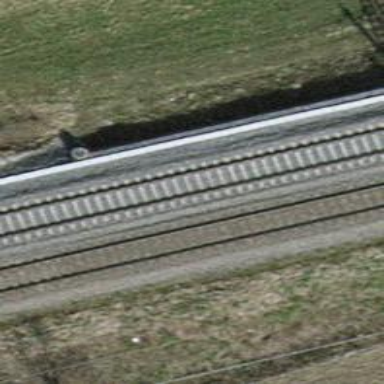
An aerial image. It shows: Railway track with contact lines for electrification.